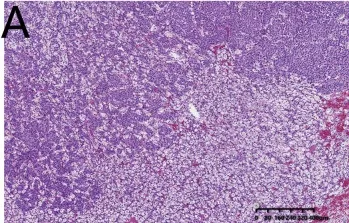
Hematoxylin and eosin stained (H&E) sections of the clear renal cell carcinoma with metastatic infiltrating lobular breast carcinoma. Clusters of breast cancer cells are embedded within ccRCC [: bar = 400 mum.
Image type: pathology (h&e)